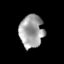
Tissue: skin
Cell type: Epithelial cells
Senescence score: 0.2666
Nuclear area (px): 772
Mean DAPI intensity: 160.838